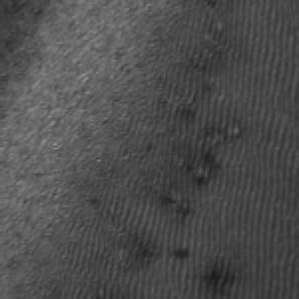
Label: frost